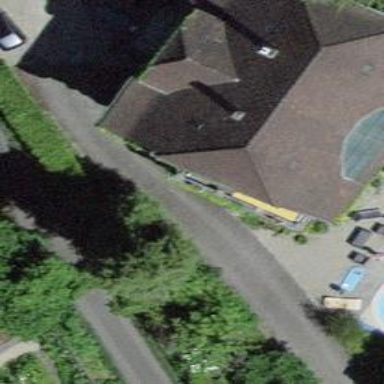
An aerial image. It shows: Half-hipped roof building.